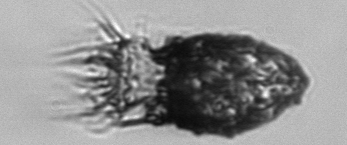
Label: Stenosemella_pacifica